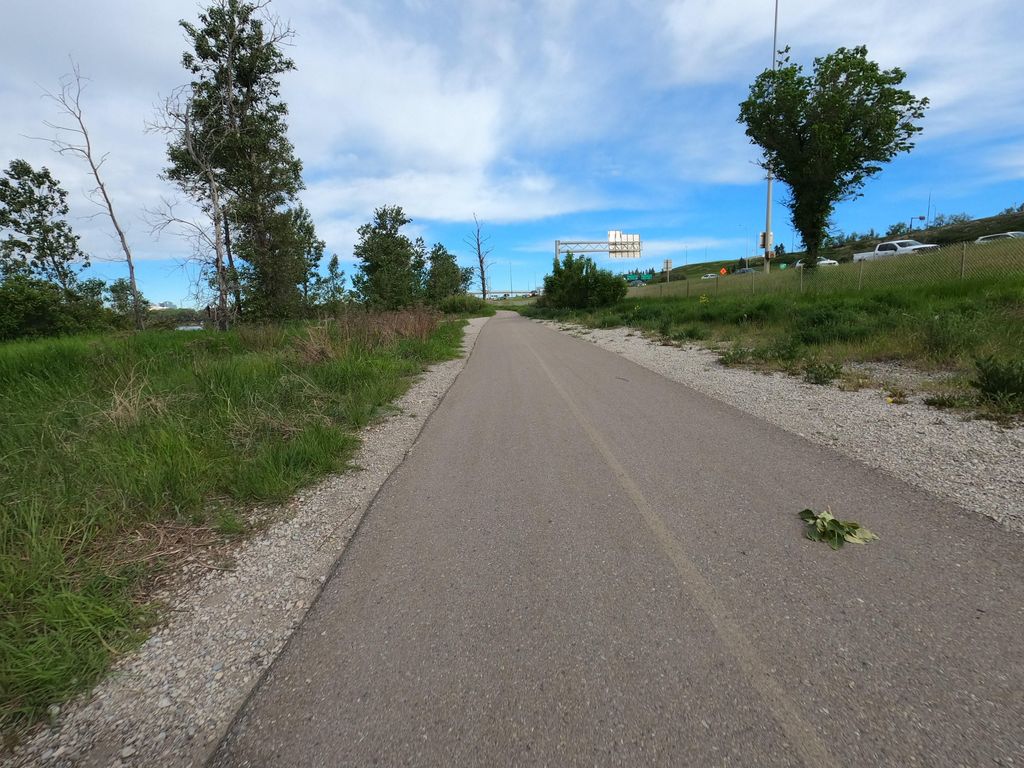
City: calgary